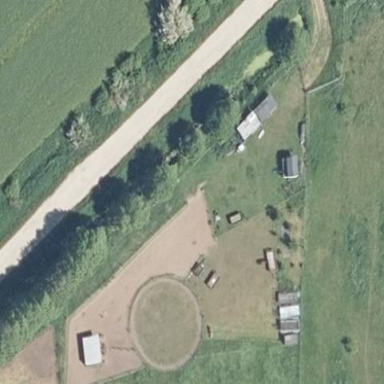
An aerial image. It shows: Farmyard area.